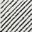
Piece: xx